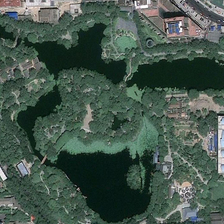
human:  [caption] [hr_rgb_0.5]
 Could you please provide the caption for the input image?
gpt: some buildings are around a park with many green trees around an irregular pond .

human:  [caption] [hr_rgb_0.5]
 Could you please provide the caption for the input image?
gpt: some buildings are around a park with many green trees around an irregular pond .

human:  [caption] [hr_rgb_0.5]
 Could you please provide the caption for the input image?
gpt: some buildings are around a park with many green trees around an irregular pond .

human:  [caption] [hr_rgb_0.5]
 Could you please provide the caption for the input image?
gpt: some buildings are around a park with many green trees around an irregular pond .

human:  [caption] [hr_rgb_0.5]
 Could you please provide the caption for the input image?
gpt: some buildings are around a park with many green trees around an irregular pond .